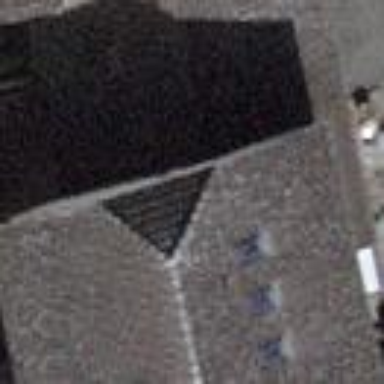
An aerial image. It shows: Building with tile roof.